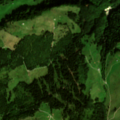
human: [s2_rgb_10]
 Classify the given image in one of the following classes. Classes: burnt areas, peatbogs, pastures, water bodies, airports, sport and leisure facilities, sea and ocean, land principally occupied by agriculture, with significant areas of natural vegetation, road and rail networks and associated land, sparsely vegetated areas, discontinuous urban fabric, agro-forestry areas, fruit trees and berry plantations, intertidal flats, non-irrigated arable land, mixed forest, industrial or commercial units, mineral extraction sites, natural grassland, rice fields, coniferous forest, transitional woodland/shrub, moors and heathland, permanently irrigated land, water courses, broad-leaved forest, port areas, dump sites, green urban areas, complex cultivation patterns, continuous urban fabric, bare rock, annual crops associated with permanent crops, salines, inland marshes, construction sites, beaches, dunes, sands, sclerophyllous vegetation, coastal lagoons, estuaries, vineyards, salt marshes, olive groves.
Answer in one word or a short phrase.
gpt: pastures, coniferous forest, transitional woodland/shrub